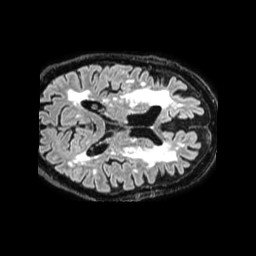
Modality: FLAIR
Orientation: axial
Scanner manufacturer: philips
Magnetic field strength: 1.5 T
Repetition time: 4.8 s
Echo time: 0.3317 s